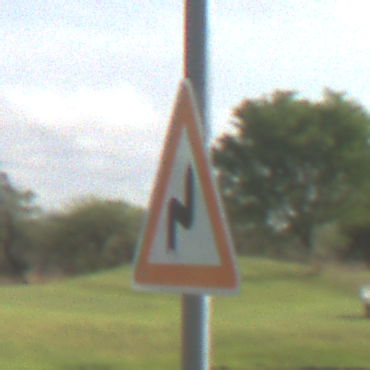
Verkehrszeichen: DoppelkurveRechts
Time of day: MorningAfternoon
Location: Outdoor (Nature)
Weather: PartlyCloudy
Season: NotSpecified
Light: Natural